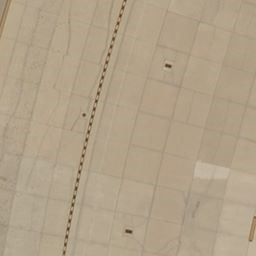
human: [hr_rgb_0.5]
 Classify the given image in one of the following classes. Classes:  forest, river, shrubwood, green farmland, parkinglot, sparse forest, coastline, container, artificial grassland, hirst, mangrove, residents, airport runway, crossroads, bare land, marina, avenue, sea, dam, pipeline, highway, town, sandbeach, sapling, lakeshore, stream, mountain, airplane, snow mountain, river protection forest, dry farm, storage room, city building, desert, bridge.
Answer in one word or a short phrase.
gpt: airport runway